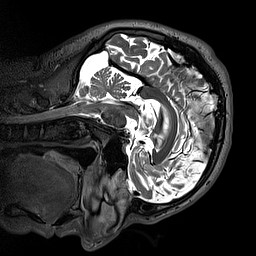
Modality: T2w
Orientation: sagittal
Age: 41
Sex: male
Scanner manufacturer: siemens
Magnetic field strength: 3 T
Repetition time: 3.2 s
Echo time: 0.412 s